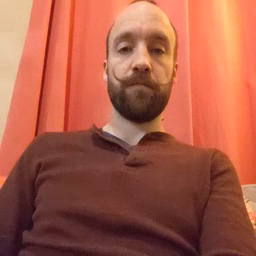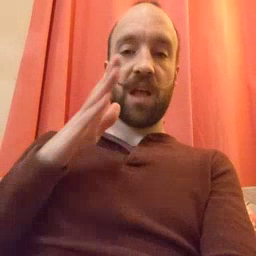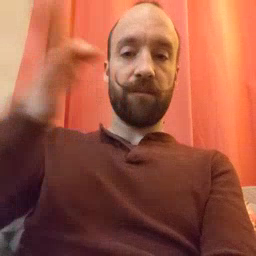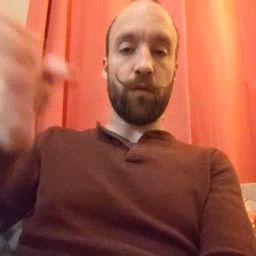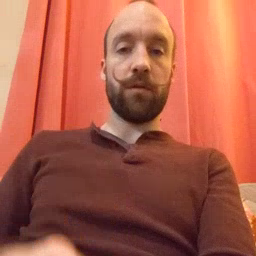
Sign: after